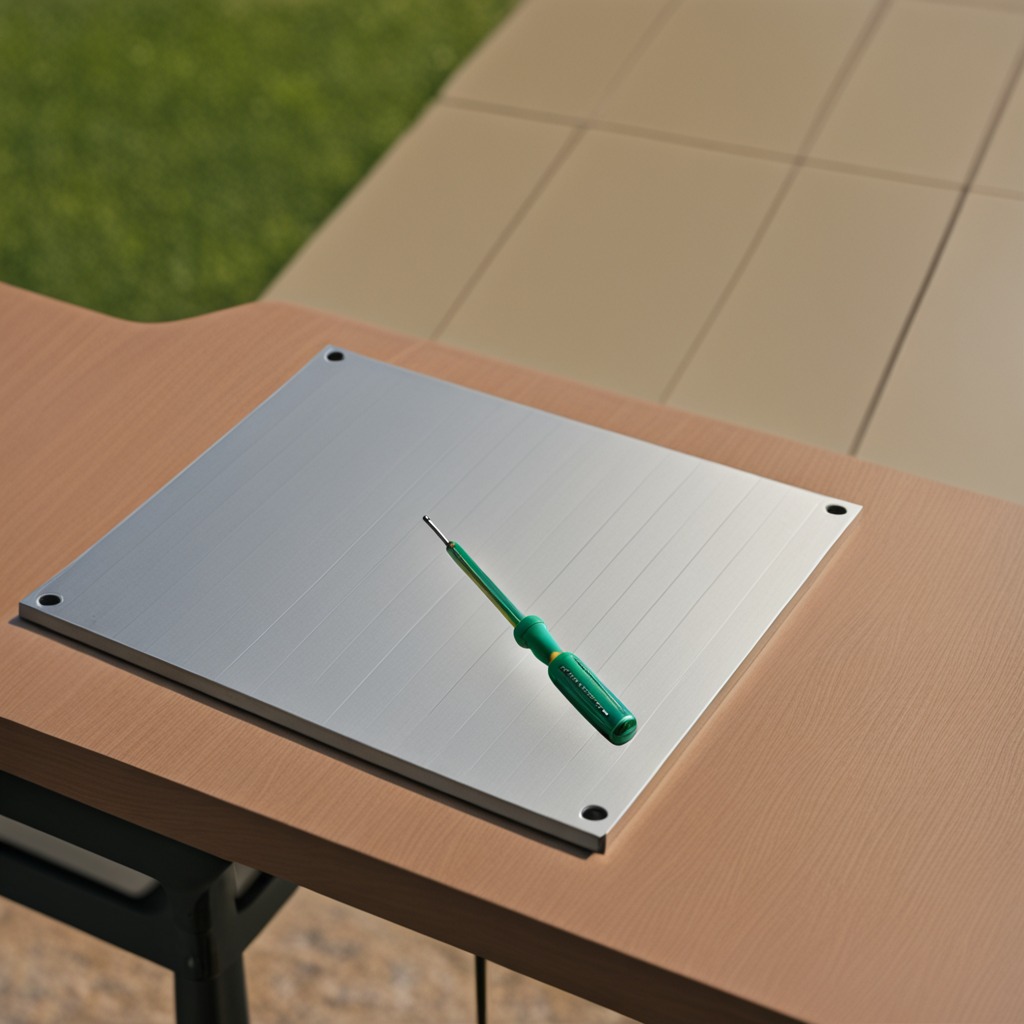
A screwdriver lies on the textured surface of the table.